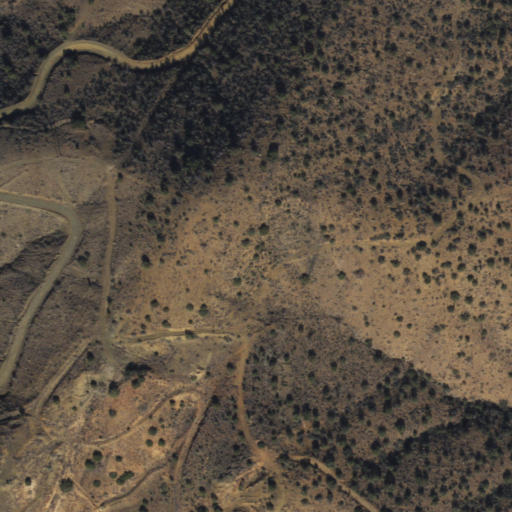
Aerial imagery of mountain in Arizona named Dick Peak containing only shrub